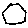
Label: hexagon